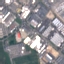
Land use / land cover: Industrial